Aerial crown-view tile of a tropical tree (Barro Colorado Island, Panama), acquired 20250317:
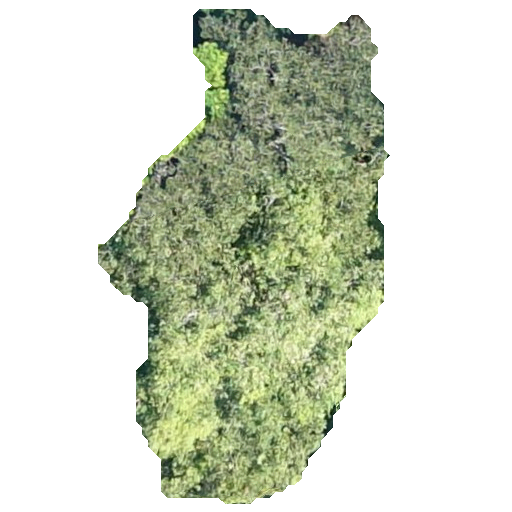
Species: Dipteryx oleifera
GBIF accepted scientific name: Dipteryx oleifera
Crown area: 144.905 m²